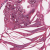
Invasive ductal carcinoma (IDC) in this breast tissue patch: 0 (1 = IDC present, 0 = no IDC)